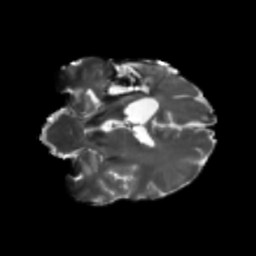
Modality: T2w
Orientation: coronal
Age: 42
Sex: male
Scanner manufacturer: siemens
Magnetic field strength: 3 T
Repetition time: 5.47 s
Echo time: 0.0854 s